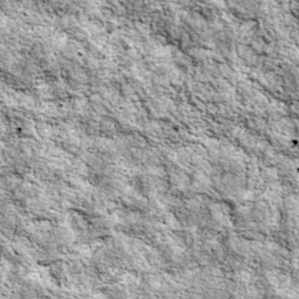
Label: non_frost